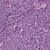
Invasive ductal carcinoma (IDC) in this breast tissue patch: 1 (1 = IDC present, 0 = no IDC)